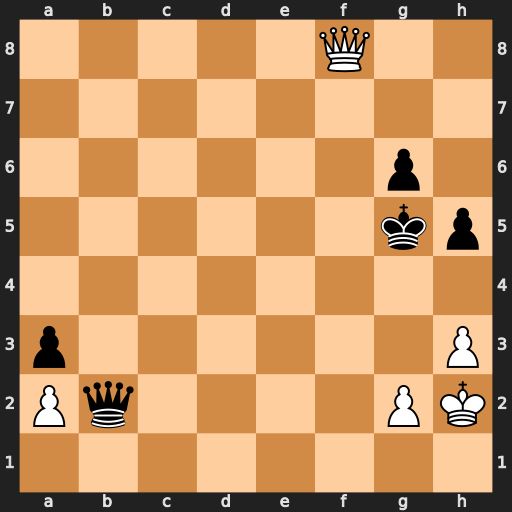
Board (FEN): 5Q2/8/6p1/6kp/8/p6P/Pq4PK/8
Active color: w
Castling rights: -
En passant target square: -
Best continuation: h4+ Kg4 Qf3+ Kxh4 Qg3#